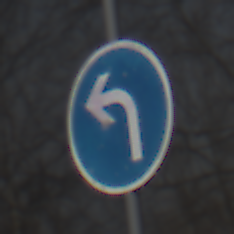
Verkehrszeichen: VorgeschriebeneFahrtrichtungLinks
Umgebung: Outdoor, Nature
Tageszeit: MorningAfternoon
Wetter: Clear
Licht: Natural
Jahreszeit: Winter
Kontrast: HighContrast